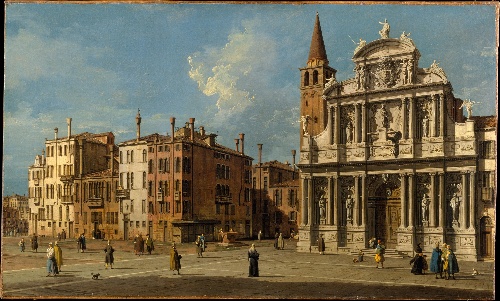
Title: Campo Santa Maria Zobenigo, Venice
Artist: Canaletto (Giovanni Antonio Canal)
Artist bio: Italian, Venice 1697–1768 Venice
Date: 1730s
Object type: Painting
Classification: Paintings
Medium: Oil on canvas
Dimensions: 18 1/2 × 30 3/4 in. (47 × 78.1 cm)
Department: European Paintings
Credit line: Bequest of Mrs. Charles Wrightsman, 2019
Accession year: 2019
Repository: Metropolitan Museum of Art, New York, NY
Tags: Venice|Buildings|Towers|Cities